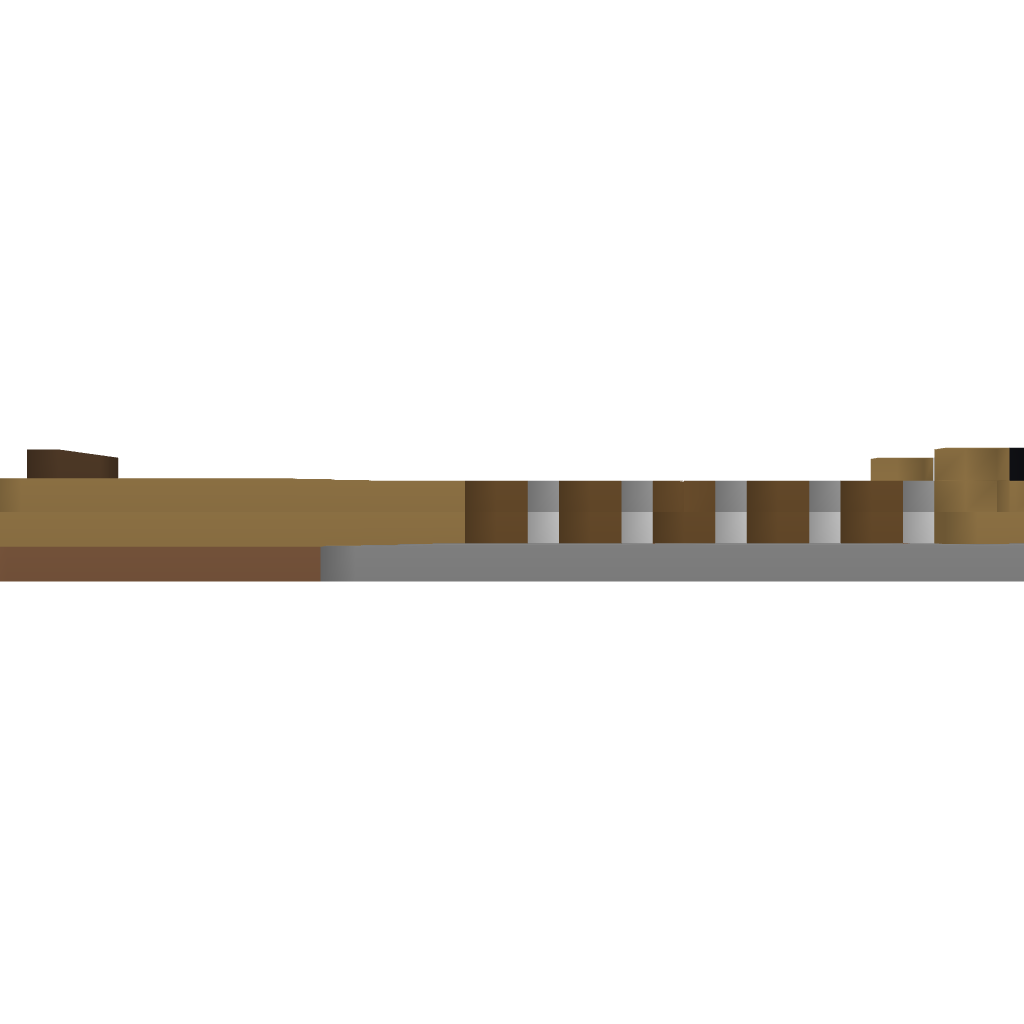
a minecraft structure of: Guitar that works!